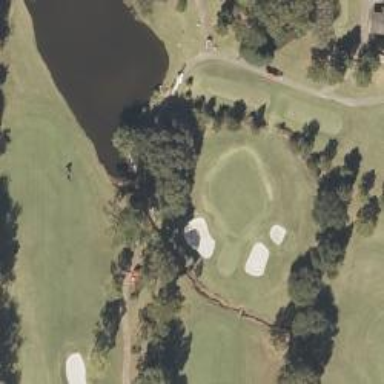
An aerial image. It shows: Bridge over path used as golf cartpath.